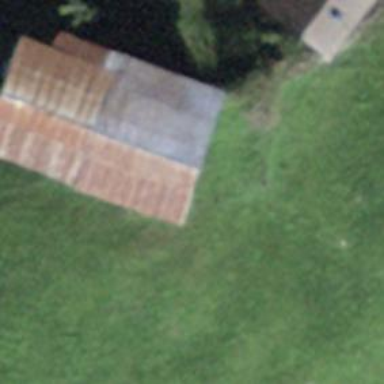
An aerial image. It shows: Barn.